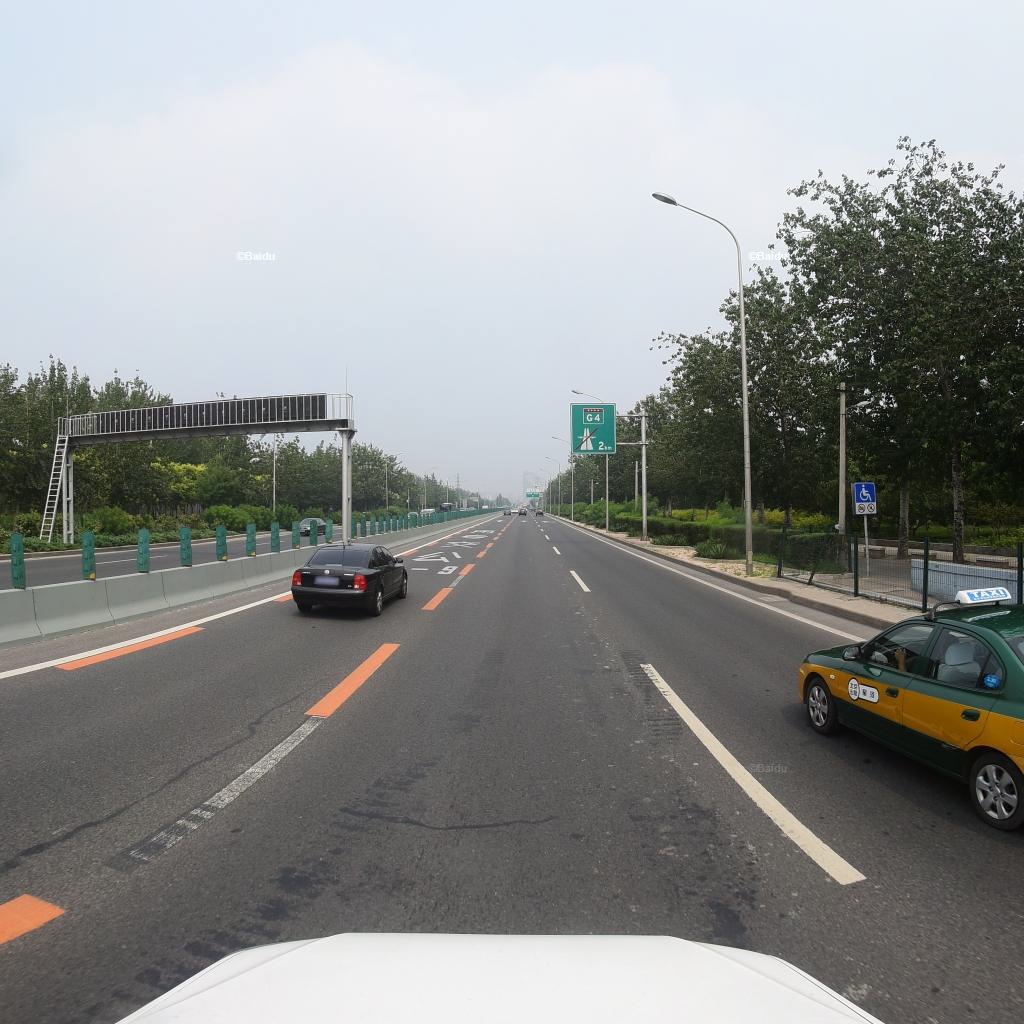
Region: Fengtai
Road damage annotations: longitudinal patch, transverse patch